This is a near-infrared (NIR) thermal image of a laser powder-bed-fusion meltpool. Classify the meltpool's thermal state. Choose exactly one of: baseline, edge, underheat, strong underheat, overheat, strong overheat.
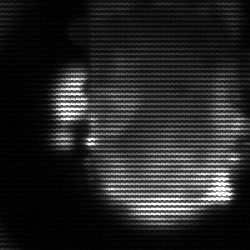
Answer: baseline